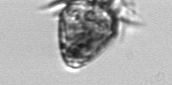
Label: Ciliophora